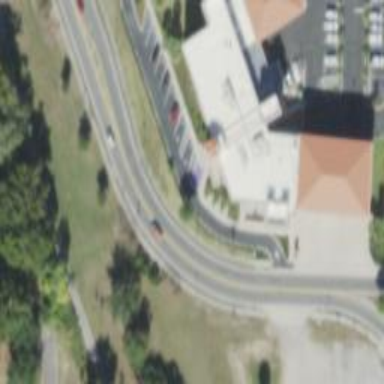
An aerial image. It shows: Secondary road with asphalt surface and sidewalk on the left.